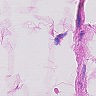
Metastatic tissue present: no